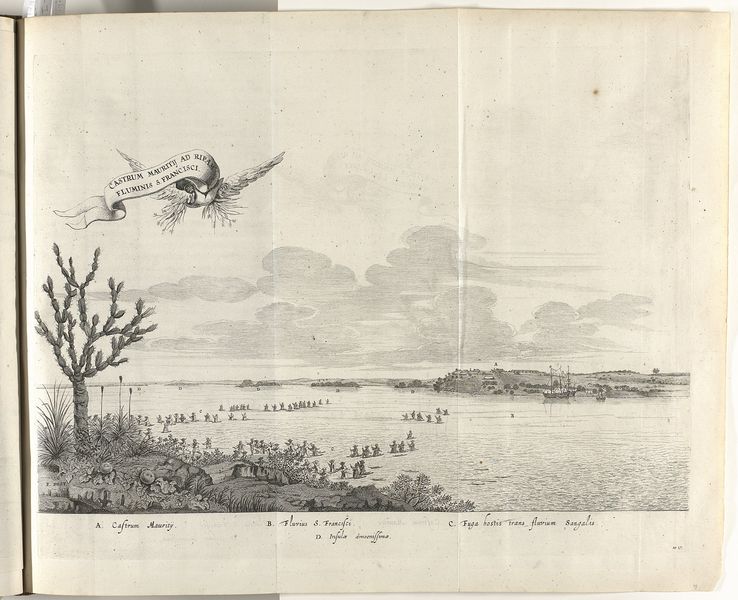
Titel: Gezicht op Mauritsstad, ca. 1637
Künstler: Jan van Brosterhuyzen
Standort: Amsterdam
Institution: Rijksmuseum
Schlagwörter: lac, gravure, arbre, paysage, oiseau, mer, barques, hommes, bateau, cactus, banniere